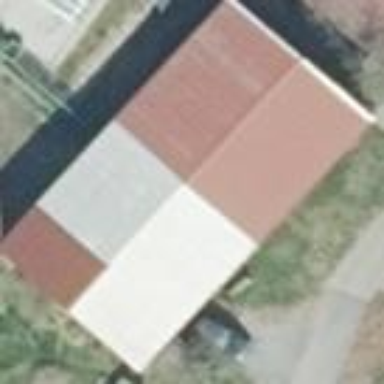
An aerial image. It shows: Farm auxiliary building with gabled roof.